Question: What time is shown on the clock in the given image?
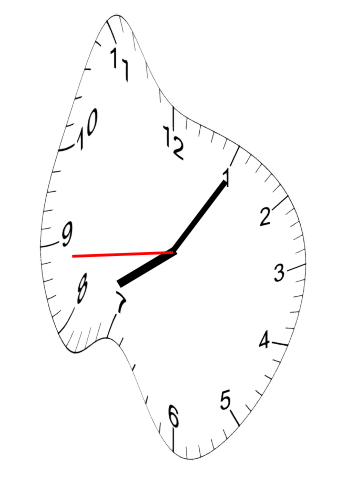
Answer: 08:05:44